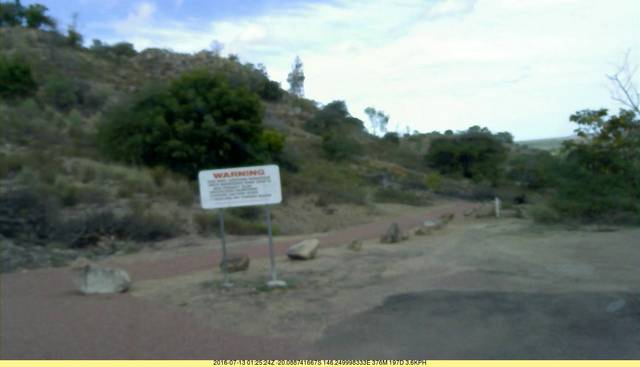
Region: Australia
Coordinates: -20.089, 146.251